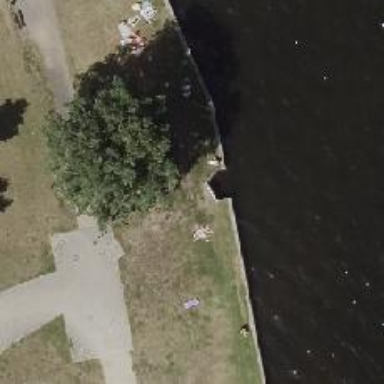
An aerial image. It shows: Canoe put-in spot.